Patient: sex F, age 57
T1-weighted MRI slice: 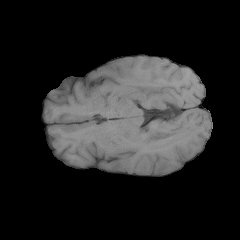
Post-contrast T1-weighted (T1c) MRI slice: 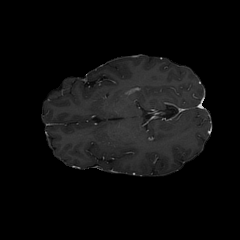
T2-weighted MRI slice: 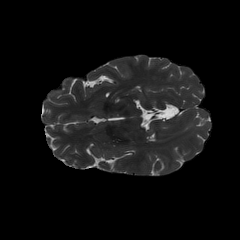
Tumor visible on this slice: no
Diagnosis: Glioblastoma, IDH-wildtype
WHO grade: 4